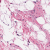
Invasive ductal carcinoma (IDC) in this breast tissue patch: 0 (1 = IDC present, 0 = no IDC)